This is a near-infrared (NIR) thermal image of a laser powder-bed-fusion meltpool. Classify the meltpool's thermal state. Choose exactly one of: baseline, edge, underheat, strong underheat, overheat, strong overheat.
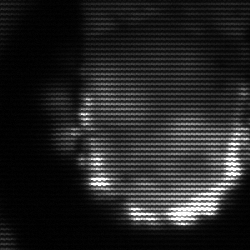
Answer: baseline